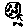
Label: moon